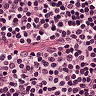
Metastatic tissue present: no